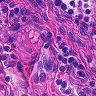
Metastatic tissue present: no